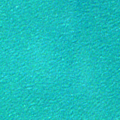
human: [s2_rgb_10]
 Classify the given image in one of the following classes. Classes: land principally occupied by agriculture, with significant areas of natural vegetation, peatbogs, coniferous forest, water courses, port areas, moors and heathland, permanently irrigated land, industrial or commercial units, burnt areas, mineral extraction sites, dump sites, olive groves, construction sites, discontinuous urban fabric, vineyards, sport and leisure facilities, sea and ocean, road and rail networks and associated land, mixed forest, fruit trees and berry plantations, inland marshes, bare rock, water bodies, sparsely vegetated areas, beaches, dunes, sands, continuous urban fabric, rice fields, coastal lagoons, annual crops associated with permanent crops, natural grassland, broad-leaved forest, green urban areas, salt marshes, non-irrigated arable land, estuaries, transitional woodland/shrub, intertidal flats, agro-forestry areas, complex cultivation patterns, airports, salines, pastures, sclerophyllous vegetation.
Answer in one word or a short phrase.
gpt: sea and ocean